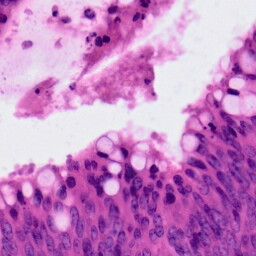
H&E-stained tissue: Colon